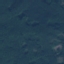
Label: Forest